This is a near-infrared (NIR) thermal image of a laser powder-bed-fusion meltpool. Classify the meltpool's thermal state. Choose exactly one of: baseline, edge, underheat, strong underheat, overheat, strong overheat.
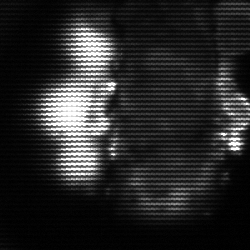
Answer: strong underheat